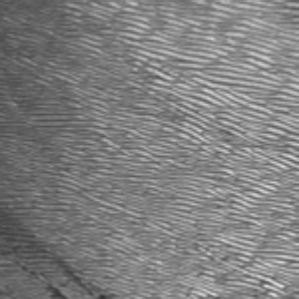
Label: frost